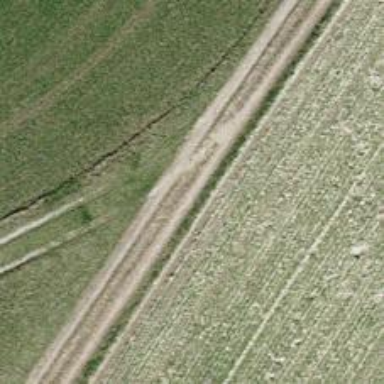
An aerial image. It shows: Unpaved track with grade2 track type.